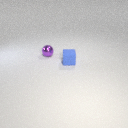
small purple metal sphere to the left of small blue rubber cube